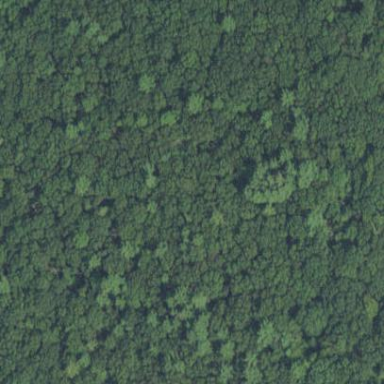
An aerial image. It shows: Mixed woodland area with various types of leaves.